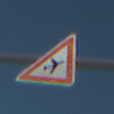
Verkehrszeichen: FlugbetriebLinks
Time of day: Midday
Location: Outdoor (Nature)
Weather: Clear
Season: NotSpecified
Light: Natural